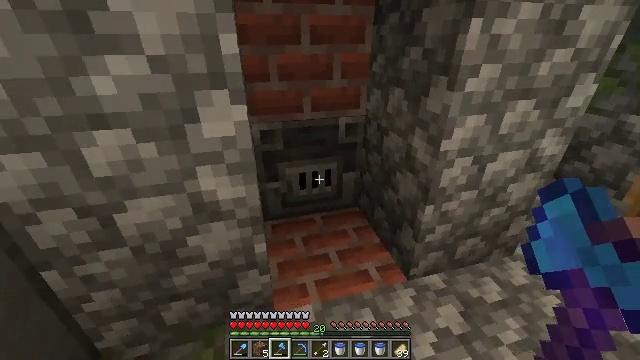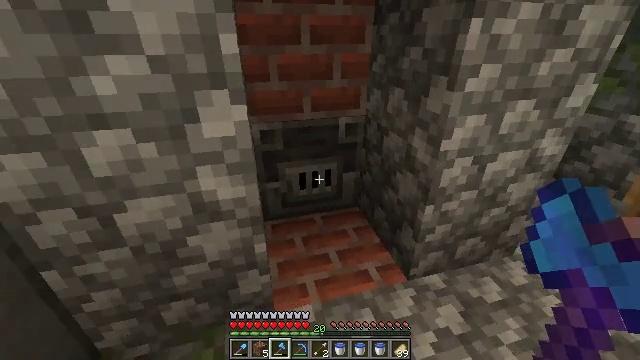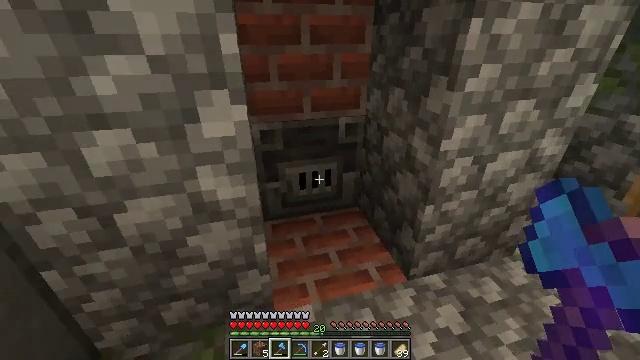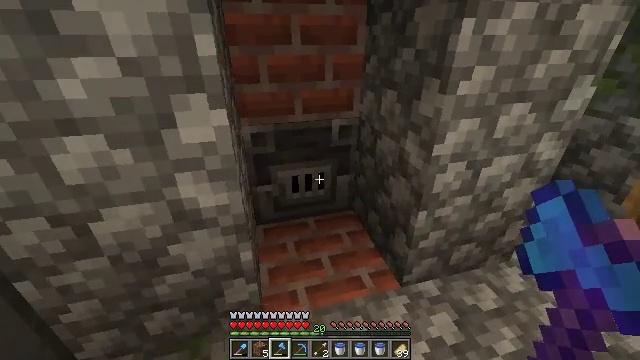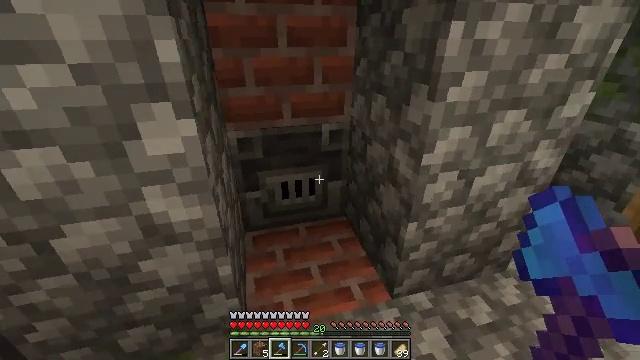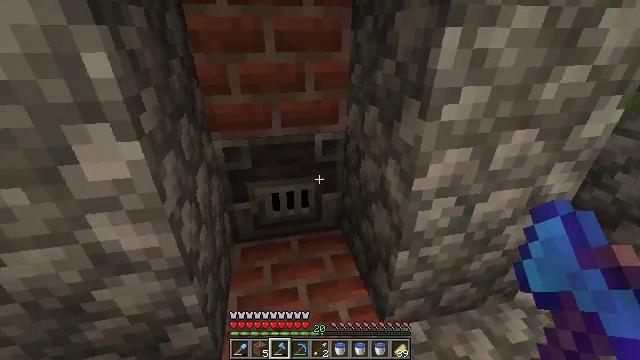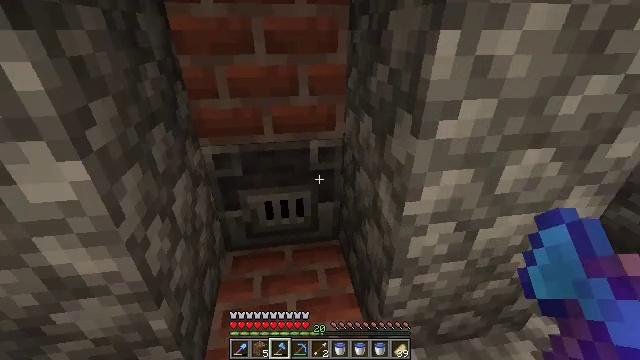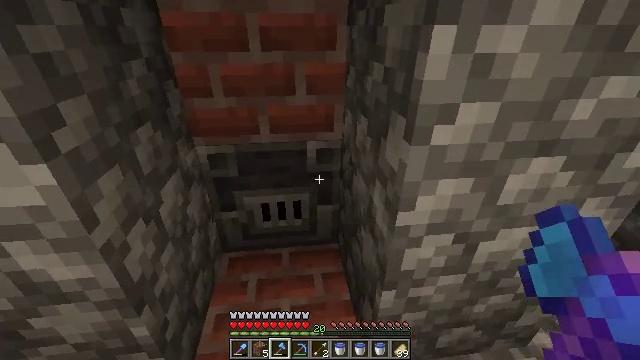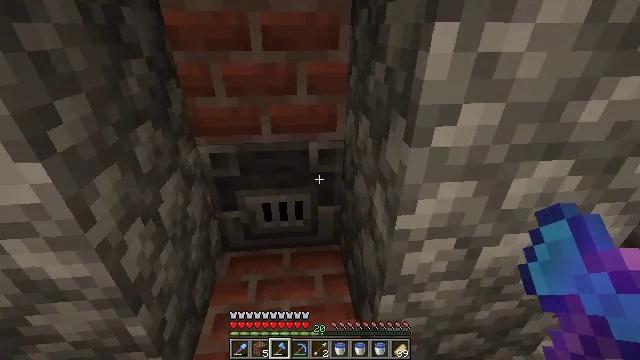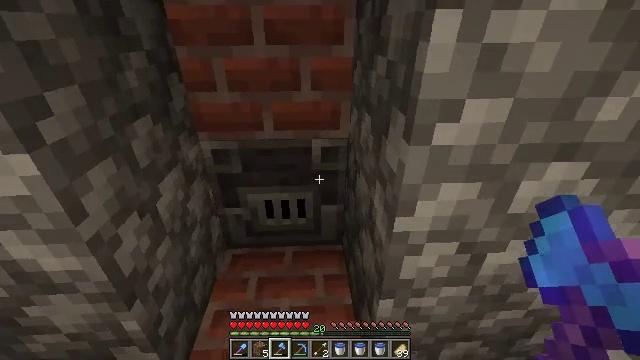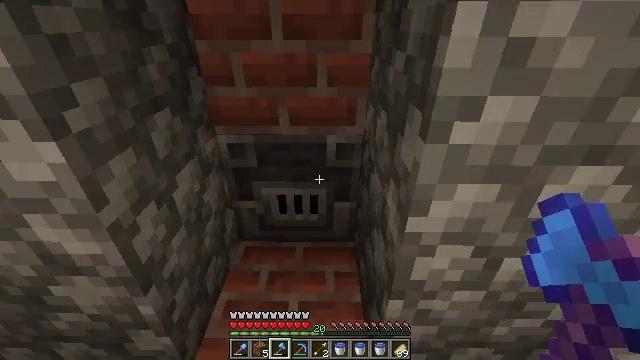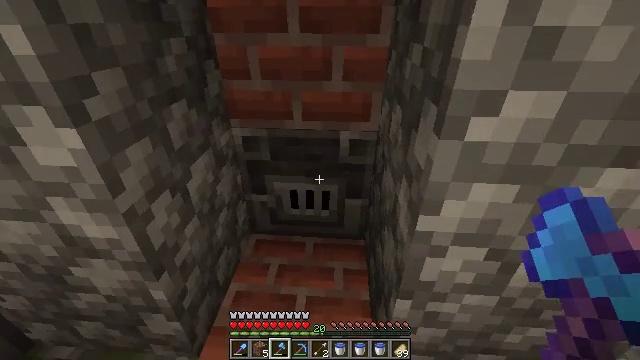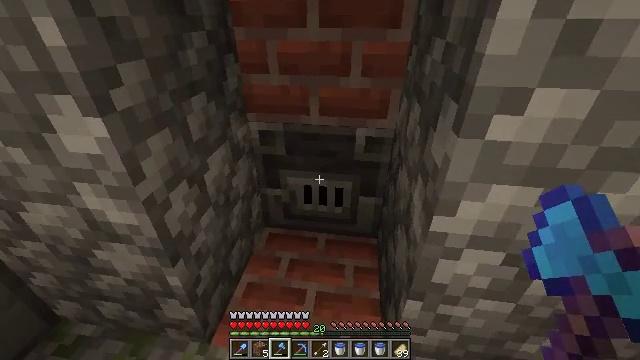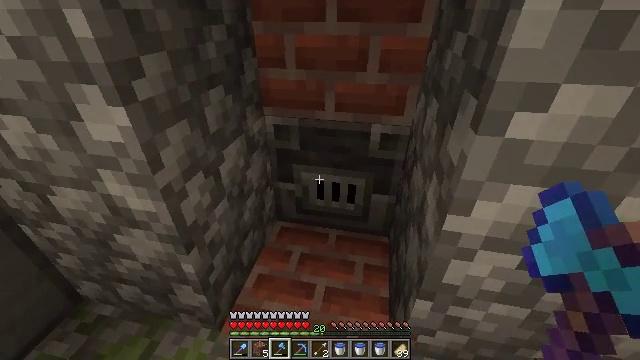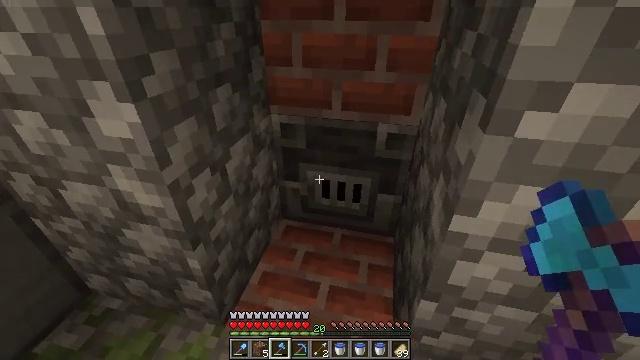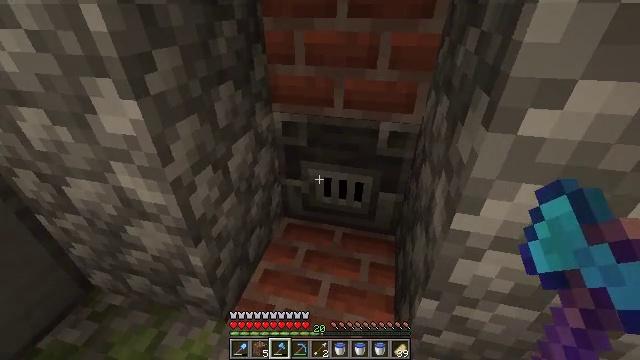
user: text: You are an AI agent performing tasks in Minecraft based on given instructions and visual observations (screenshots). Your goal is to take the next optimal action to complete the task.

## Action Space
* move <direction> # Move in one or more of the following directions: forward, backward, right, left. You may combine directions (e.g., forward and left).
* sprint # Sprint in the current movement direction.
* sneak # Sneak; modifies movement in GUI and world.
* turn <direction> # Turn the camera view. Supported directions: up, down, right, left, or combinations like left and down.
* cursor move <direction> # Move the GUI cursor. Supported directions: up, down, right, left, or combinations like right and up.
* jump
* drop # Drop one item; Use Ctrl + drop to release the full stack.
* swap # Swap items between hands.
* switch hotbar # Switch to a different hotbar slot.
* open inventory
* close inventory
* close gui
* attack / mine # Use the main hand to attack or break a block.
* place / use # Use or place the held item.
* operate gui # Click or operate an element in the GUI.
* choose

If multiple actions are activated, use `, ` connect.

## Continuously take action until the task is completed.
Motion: motion action
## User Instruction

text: Mine the blast furnace.
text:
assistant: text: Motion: no_op
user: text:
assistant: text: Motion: no_op
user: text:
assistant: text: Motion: move forward and move right
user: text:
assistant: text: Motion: move forward and move right
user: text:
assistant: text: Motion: move forward and move right, turn left
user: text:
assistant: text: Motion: move forward and move right, turn left
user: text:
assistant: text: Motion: turn left
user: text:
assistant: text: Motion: turn left
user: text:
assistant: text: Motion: turn left
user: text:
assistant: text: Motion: turn left
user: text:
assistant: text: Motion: turn left
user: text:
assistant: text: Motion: turn left
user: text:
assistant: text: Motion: turn left
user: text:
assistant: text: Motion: turn left
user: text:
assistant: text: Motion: no_op
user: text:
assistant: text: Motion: no_op
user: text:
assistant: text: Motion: no_op
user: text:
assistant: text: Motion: move left
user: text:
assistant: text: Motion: move left, turn right
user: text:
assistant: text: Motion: turn right
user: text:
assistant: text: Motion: no_op
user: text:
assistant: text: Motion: no_op
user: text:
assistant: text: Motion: no_op
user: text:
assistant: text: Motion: no_op
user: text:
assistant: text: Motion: no_op
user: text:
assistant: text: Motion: no_op
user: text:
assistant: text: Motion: no_op
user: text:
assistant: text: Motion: no_op
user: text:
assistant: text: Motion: no_op
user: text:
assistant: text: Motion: no_op